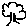
Label: tree